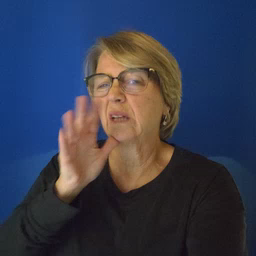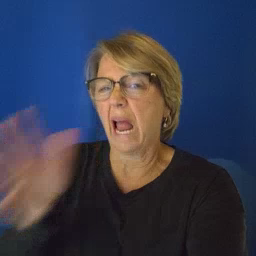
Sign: yucky